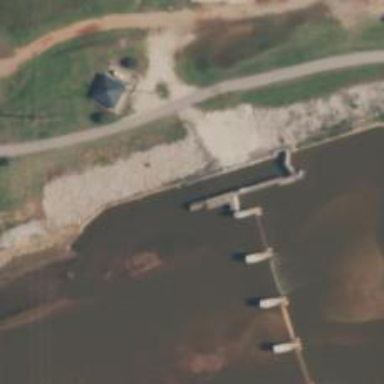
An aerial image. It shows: Lock gate on waterway.